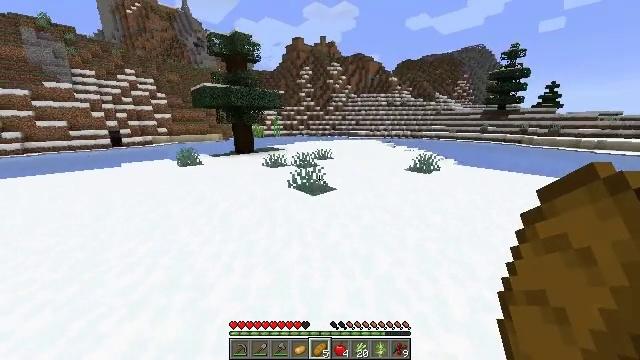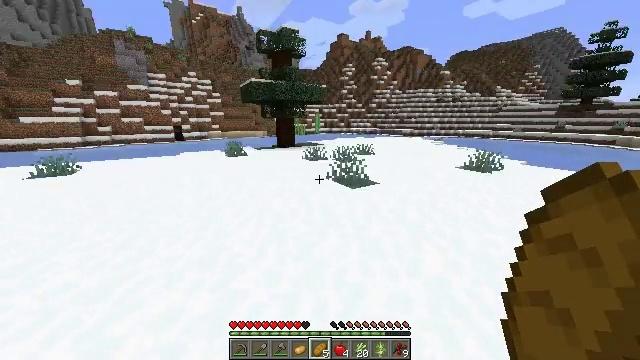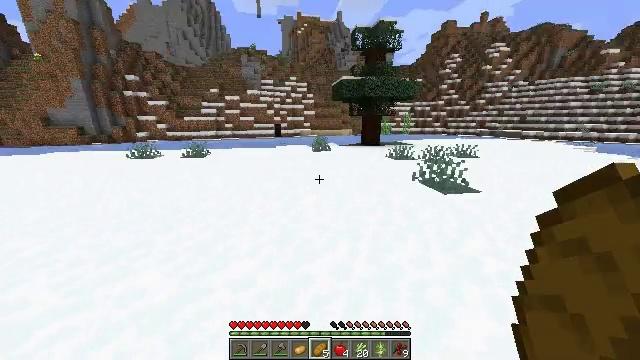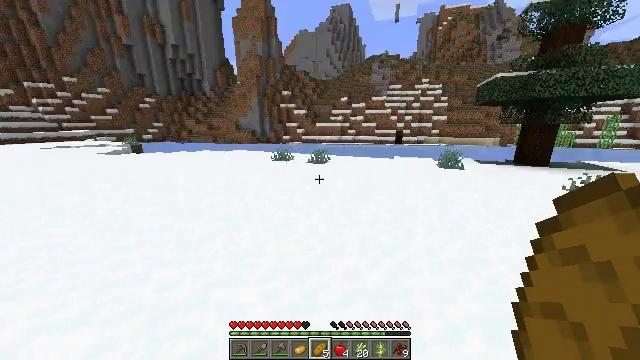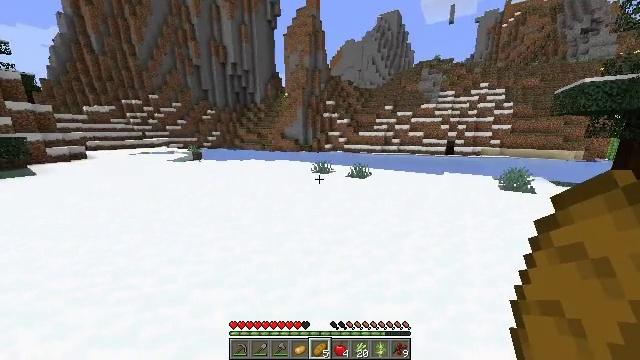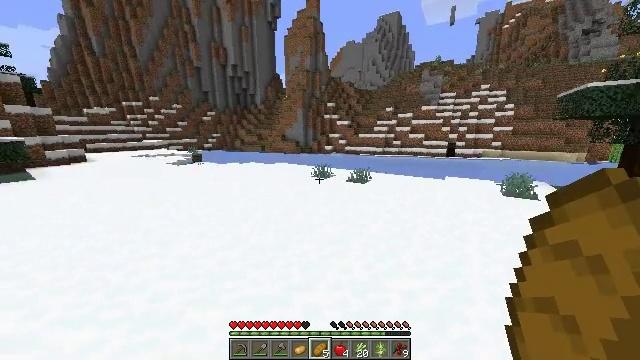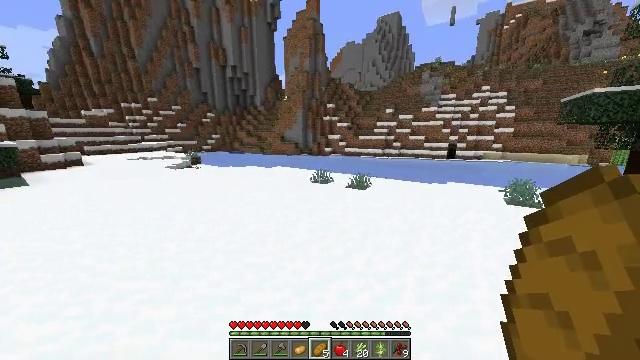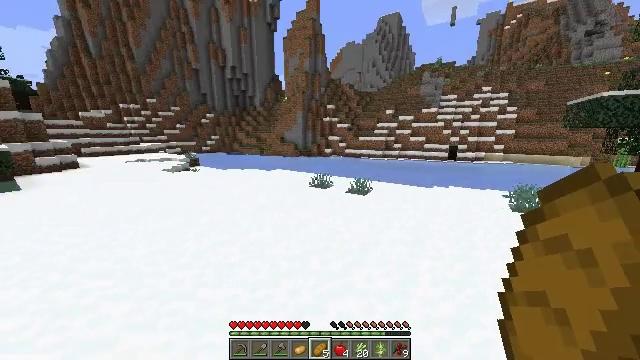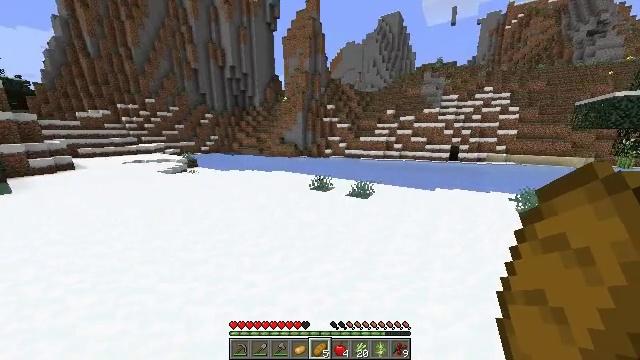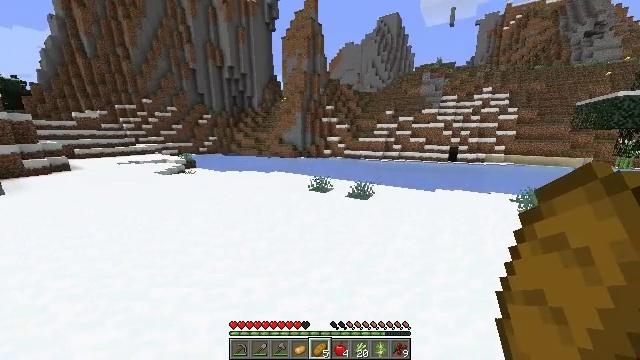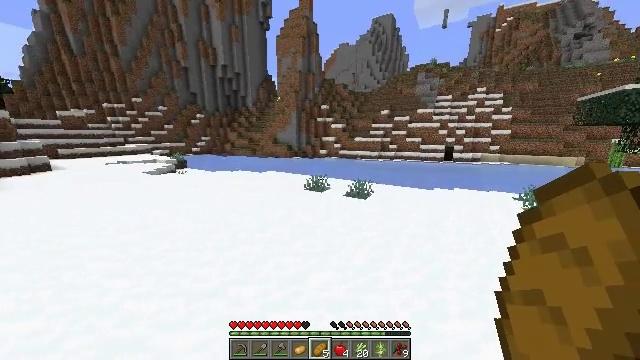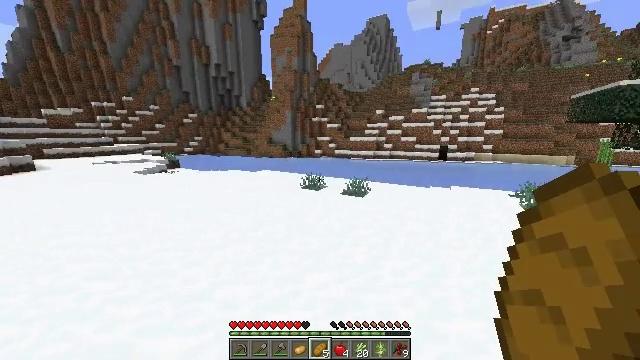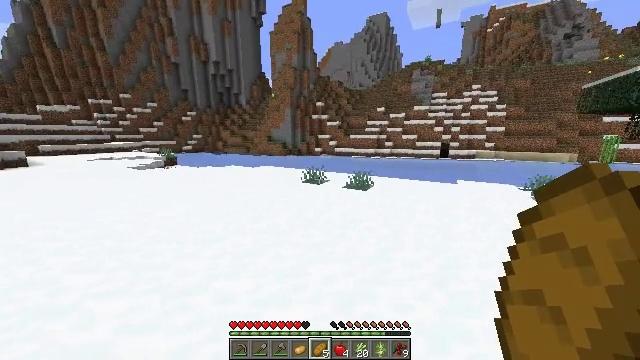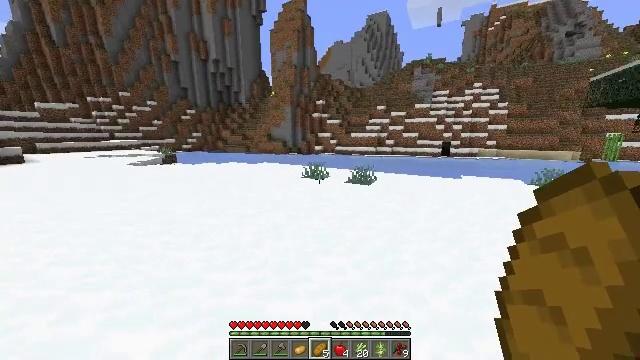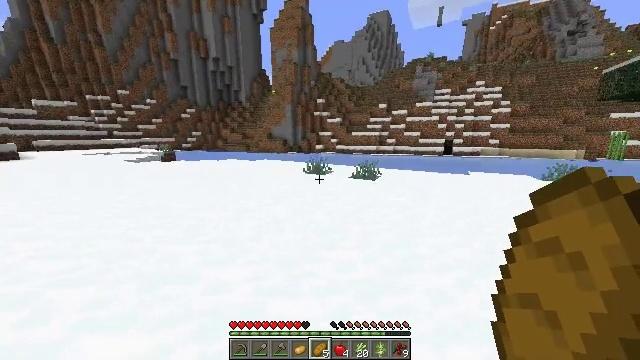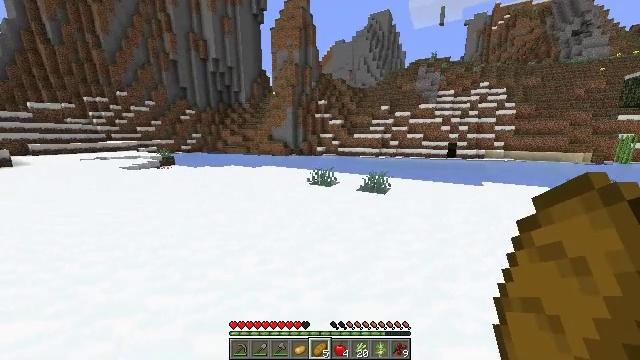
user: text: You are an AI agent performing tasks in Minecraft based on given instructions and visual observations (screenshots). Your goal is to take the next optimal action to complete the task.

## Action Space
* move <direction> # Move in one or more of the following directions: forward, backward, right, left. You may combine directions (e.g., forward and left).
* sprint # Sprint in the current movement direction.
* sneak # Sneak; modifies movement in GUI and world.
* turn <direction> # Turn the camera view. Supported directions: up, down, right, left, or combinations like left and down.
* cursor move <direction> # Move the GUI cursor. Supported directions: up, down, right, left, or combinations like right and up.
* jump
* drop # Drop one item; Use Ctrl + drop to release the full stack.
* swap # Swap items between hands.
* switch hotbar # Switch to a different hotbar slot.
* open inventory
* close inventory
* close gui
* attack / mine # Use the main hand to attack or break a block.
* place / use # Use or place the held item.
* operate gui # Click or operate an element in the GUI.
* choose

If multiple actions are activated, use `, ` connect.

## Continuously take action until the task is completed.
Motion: motion action
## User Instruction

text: Attack the ice to clear a path.
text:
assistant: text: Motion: move forward and move left, sprint, turn left, jump
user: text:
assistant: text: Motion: move forward and move left, sprint, turn left, jump
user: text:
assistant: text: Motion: move forward and move left, sprint, turn left and up, jump
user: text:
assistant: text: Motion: move forward and move left, sprint, turn left and up, jump
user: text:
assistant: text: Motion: move forward and move left, sprint, jump
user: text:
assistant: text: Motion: move forward and move left, sprint, jump
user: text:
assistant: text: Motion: move forward and move left, sprint, jump
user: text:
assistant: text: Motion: move forward and move left, sprint, jump
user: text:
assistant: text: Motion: move forward and move left, sprint, jump
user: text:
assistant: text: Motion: move forward and move left, sprint, turn right, jump
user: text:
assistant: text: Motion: move forward and move left, sprint, turn right, jump
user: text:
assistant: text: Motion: move forward and move left, sprint, jump
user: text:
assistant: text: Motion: move forward and move left, sprint, jump
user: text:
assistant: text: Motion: move forward and move left, sprint, jump
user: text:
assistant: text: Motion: move forward and move left, sprint, jump
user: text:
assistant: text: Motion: move forward and move left, sprint, jump
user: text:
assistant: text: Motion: move forward and move left, sprint, jump
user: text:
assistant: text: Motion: move forward and move left, sprint, jump
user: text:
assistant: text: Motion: move forward and move left, sprint, jump
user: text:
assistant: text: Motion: move forward and move left, sprint, jump
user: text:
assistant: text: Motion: move forward and move left, sprint, turn right, jump
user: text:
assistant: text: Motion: move forward and move left, sprint, turn right, jump
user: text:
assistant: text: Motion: move forward, sprint, turn right, jump
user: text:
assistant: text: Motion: move forward, sprint, turn right, jump
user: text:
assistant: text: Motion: move forward, sprint, turn right, jump
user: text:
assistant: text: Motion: move forward, sprint, turn right, jump
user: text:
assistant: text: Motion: move forward, sprint, turn right, jump
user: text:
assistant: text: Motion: move forward, sprint, turn right, jump
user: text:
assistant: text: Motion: move forward, sprint, turn right, jump
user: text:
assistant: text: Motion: move forward, sprint, turn right, jump